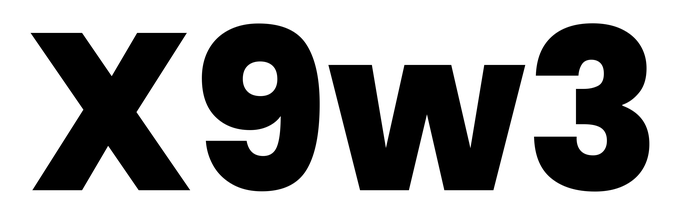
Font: Poppins-ExtraBold